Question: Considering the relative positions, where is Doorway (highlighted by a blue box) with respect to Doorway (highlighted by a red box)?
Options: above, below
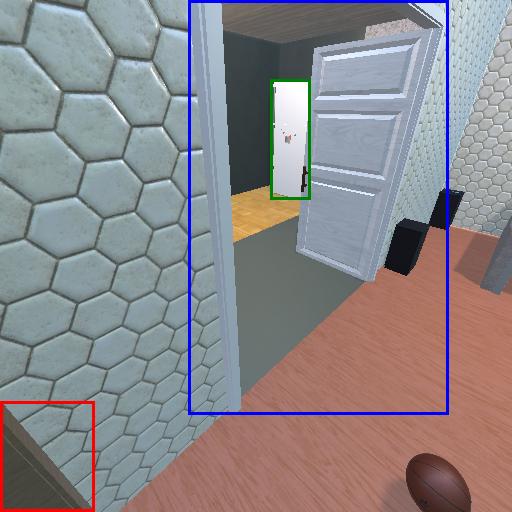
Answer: above